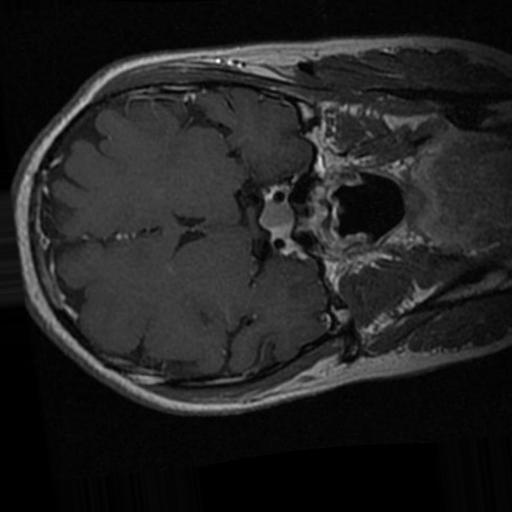
Label: brain_tumor